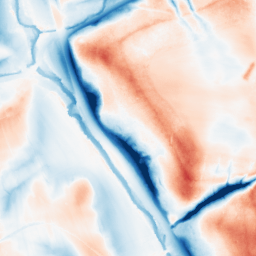
Category: classical
Decomposition family: gaussian_anisotropic
Decomposition parameters: sigma_x: 20
sigma_y: 10
Upsampling method: lanczos
Upsampling parameters: scale: 2
Upsampling scale: 2